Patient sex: F
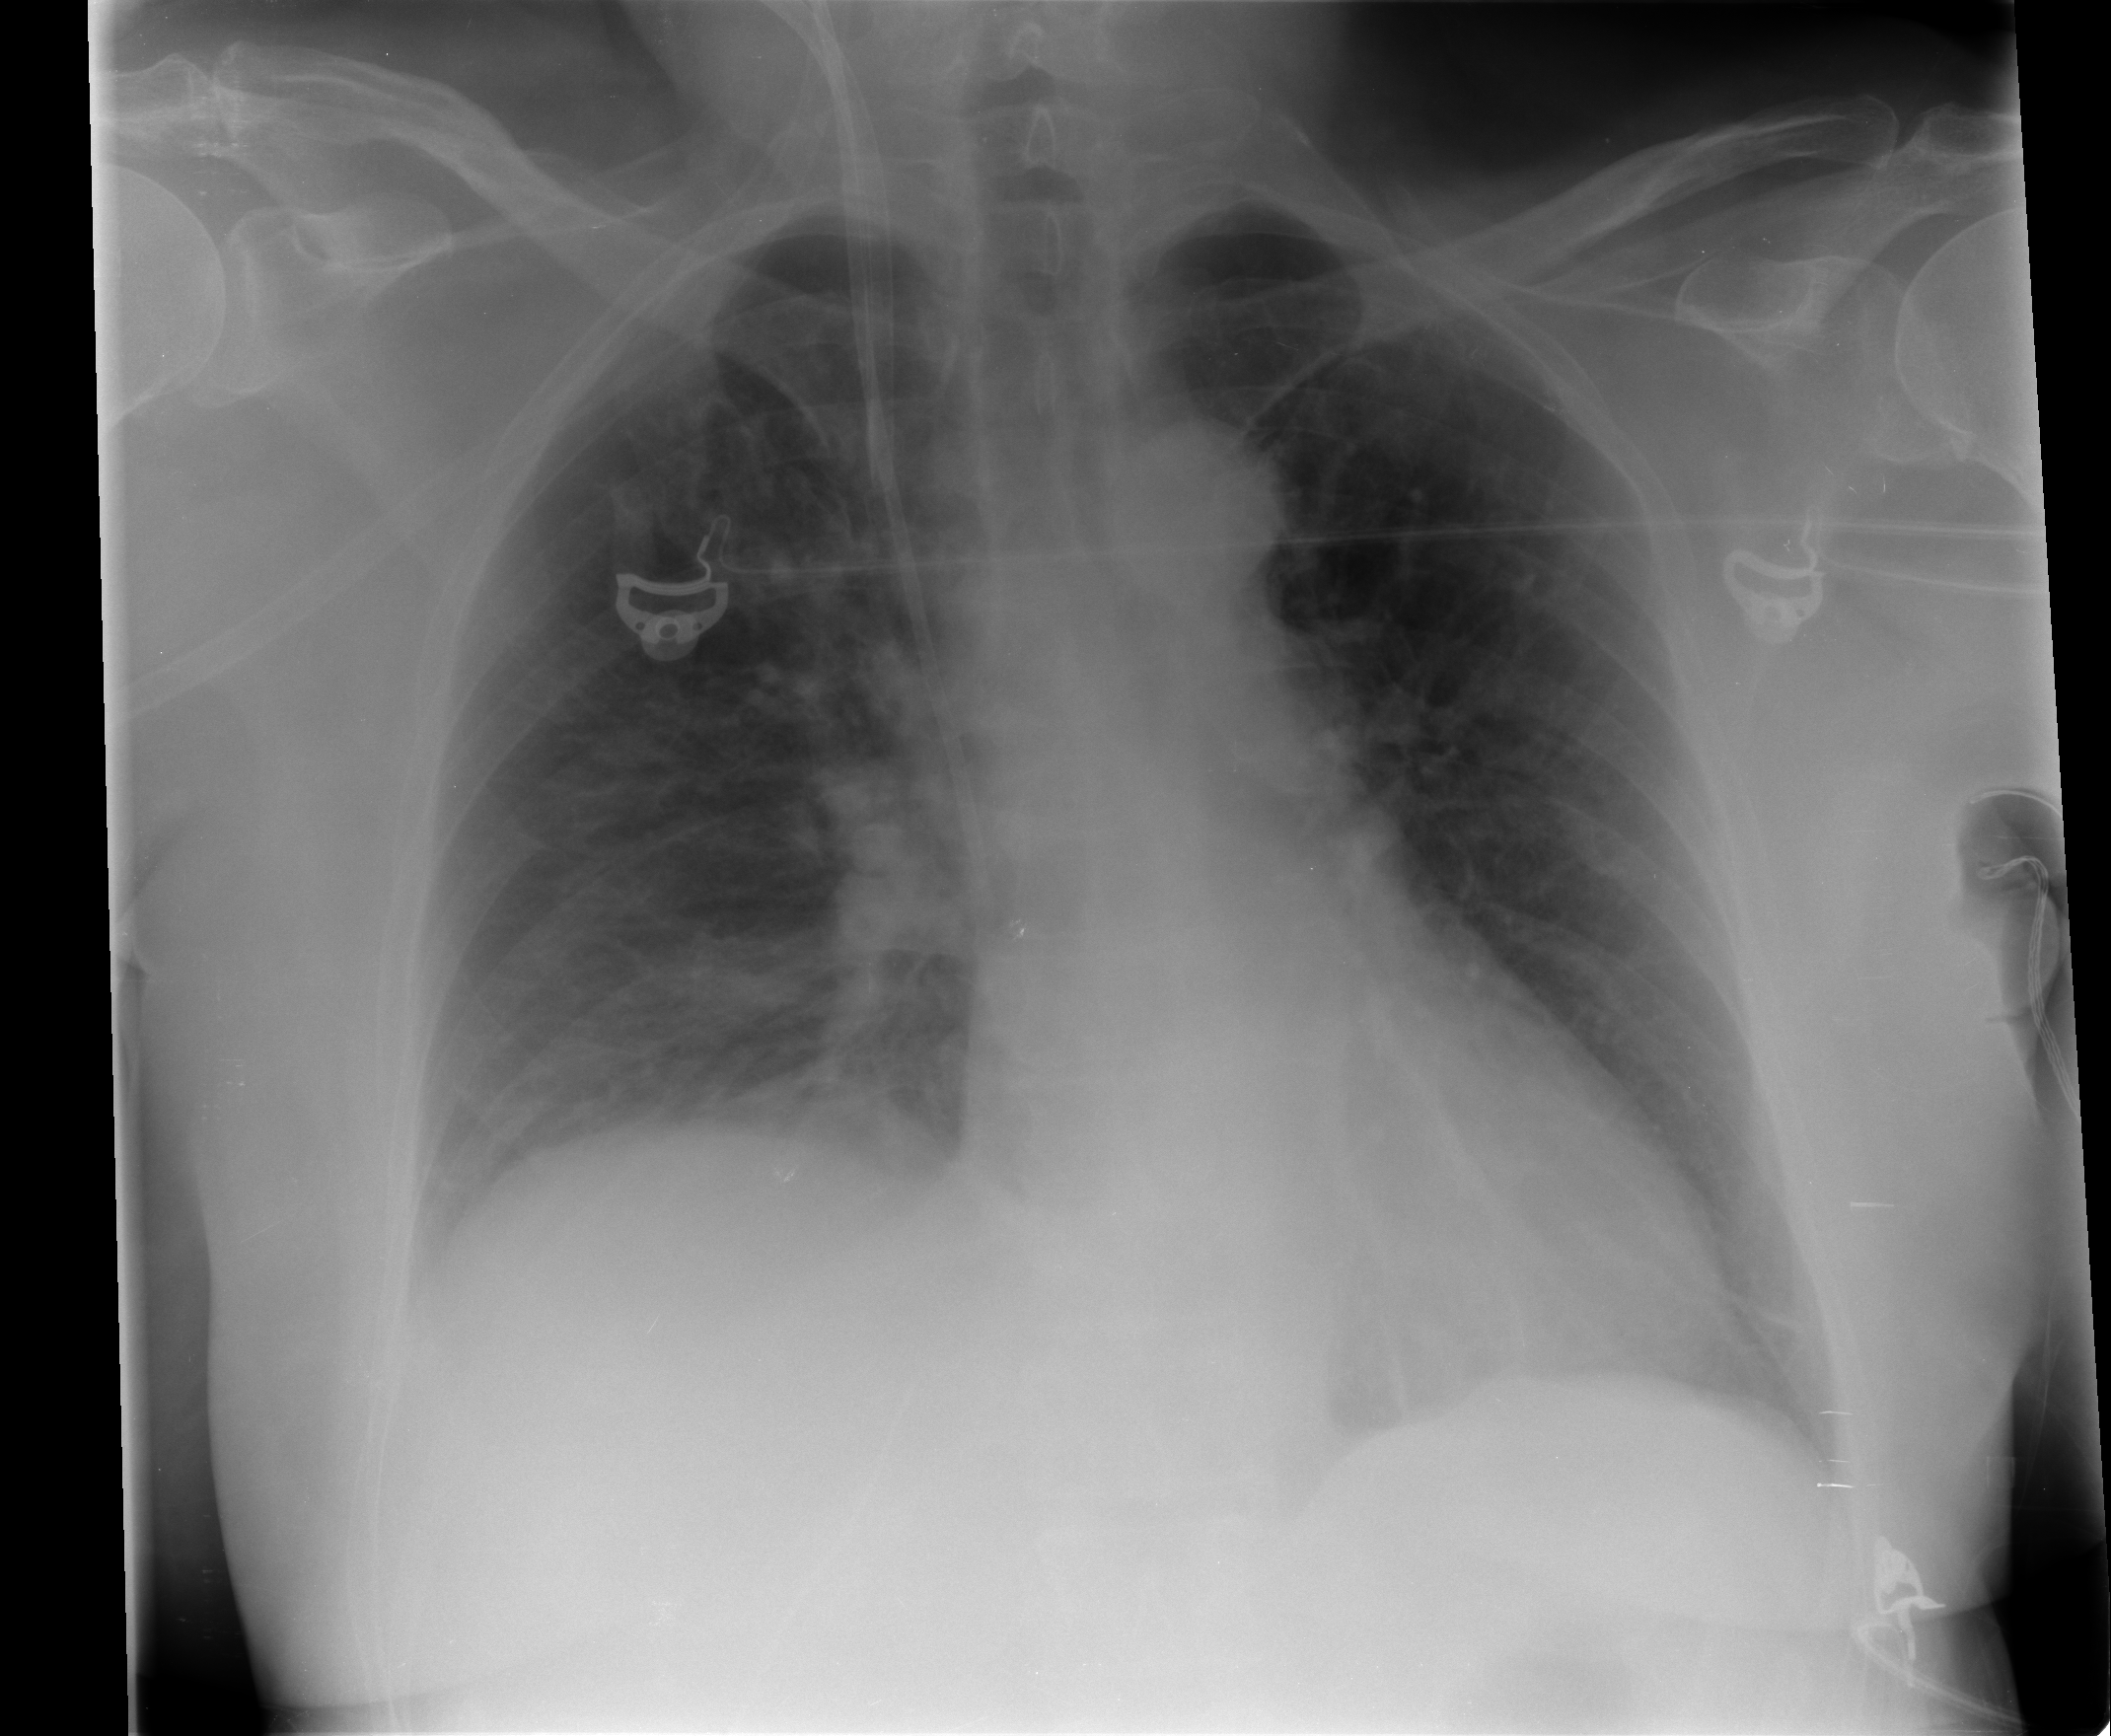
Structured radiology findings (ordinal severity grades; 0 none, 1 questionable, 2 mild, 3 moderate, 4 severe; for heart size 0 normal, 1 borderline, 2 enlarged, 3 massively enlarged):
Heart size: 0
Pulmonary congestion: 2
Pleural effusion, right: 1
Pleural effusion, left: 0
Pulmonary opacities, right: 0
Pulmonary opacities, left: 0
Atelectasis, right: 2
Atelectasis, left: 2